【题型】解答题　【知识点】解析几何　【难度】hard
如图中，椭圆\(C_1:\frac{x^2}{8}+\frac{y^2}{2}=1\)与双曲线\(C_2:\frac{x^2}{2}-y^2=1\)在第一象限的公共点为\(A(2,1)\)。曲线\(\Gamma\)由两段曲线组成：当\(x \leq 2\)时，曲线\(\Gamma\)与椭圆\(C_1\)重合，当\(x > 2\)时，曲线\(\Gamma\)与双曲线\(C_2\)重合。

(1) 直接写出椭圆\(C_1\)和双曲线\(C_2\)的离心率\(e_1\)，\(e_2\)；

(2) 已知直线\(l\)过点\(D(2,0)\)与曲线\(\Gamma\)交于\(E\)、\(F\)两点，若\(\overrightarrow{AD} \cdot \overrightarrow{EF} = 2\)，求直线\(l\)的方程；

(3) 已知斜率为\(k(k \geq 1)\)的直线\(m\)过点\(P(0,1)\)与曲线\(\Gamma\)交于\(M\)、\(N\)两点，若\(S_{\triangle MAN} = \lambda \tan \angle MAN\)，求实数\(\lambda\)的最大值。

\vspace{1em}
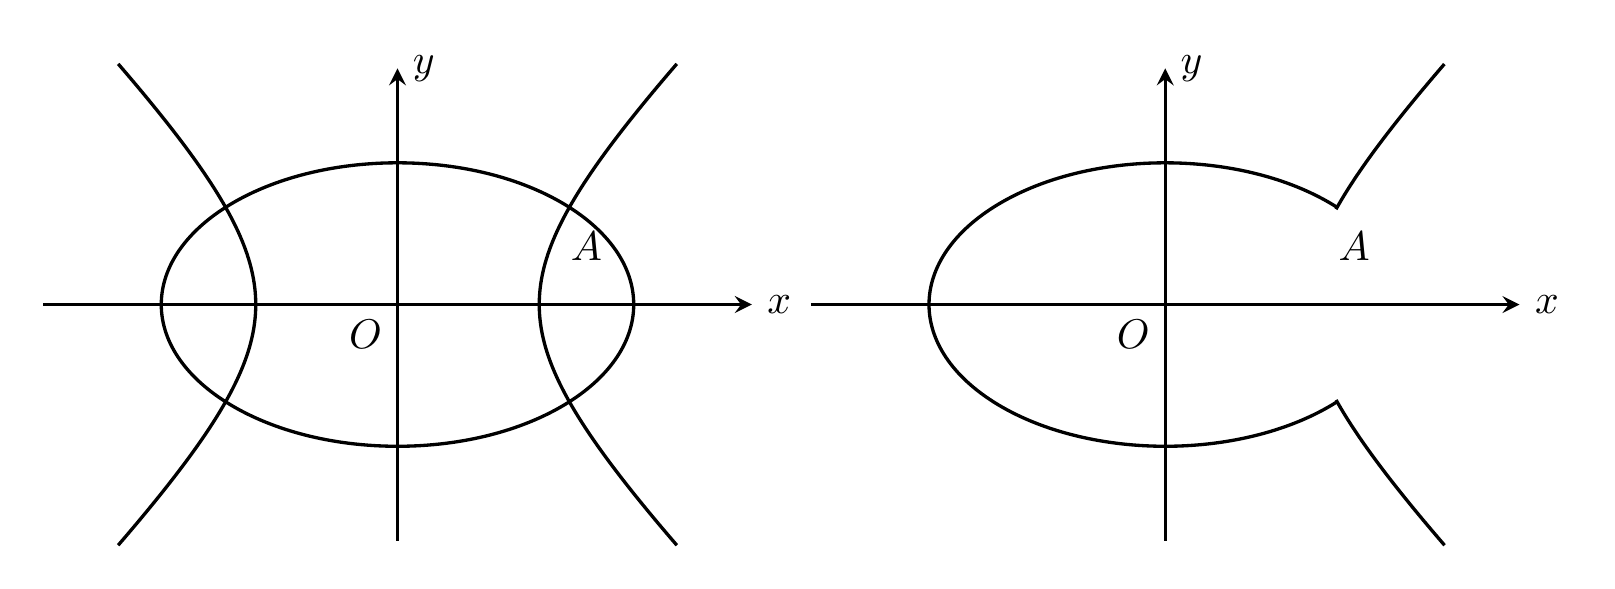
【解答】
【答案】(1) 椭圆离心率为\(\frac{\sqrt{3}}{2}\)，双曲线离心率为\(\frac{\sqrt{6}}{2}\)；

(2) \(x = 2\)

(3) \(\frac{14}{5}\)

\vspace{1em}

【分析】（1）根据椭圆和双曲线的方程求得\(a\)，\(b\)，\(c\)求解；

（2）设\(E(x_1,y_1)\)，\(F(x_2,y_2)\)，由\(\overrightarrow{AD} \cdot \overrightarrow{EF} = 2\)得到\(y_1 - y_2 = 2\)，再分直线\(l\)的斜率不存在和直线\(l\)的斜率存在时分析判断。

（3）根据设直线方程为\(y = kx + 1\)，由\(S_{\triangle MAN} = \lambda \tan \angle MAN\)，且\(S_{\triangle MAN} = \frac{1}{2}|\overrightarrow{AM}| \cdot |\overrightarrow{AN}| \sin \angle MAN\)，得到\(\lambda = \frac{1}{2}|\overrightarrow{AM}| \cdot |\overrightarrow{AN}| \cos \angle MAN = \frac{1}{2}\overrightarrow{AM} \cdot \overrightarrow{AN}\)，再根据\(k \geq 1\)，得到直线\(m\)与曲线\(\Gamma\)的交点都在椭圆上，与椭圆方程联立，结合韦达定理求解。

\vspace{1em}

【详解】（1）由椭圆\(C_1:\frac{x^2}{8}+\frac{y^2}{2}=1\)知：\(a^2 = 8\)，\(b^2 = 2\)，则\(c = \sqrt{a^2 - b^2} = \sqrt{6}\)，

所以椭圆的离心率为\(e_1 = \frac{c}{a} = \frac{\sqrt{6}}{2\sqrt{2}} = \frac{\sqrt{3}}{2}\)；

由双曲线\(C_2:\frac{x^2}{2}-y^2=1\)，\(a^2 = 2\)，\(b^2 = 1\)，则\(c = \sqrt{a^2 + b^2} = \sqrt{3}\)，

所以双曲线的离心率为\(e_2 = \frac{c}{a} = \frac{\sqrt{3}}{\sqrt{2}} = \frac{\sqrt{6}}{2}\)；

（2）设\(E(x_1,y_1)\)，\(F(x_2,y_2)\)，则\(\overrightarrow{AD} = (0,-1)\)，\(\overrightarrow{EF} = (x_2 - x_1,y_2 - y_1)\)，

由\(\overrightarrow{AD} \cdot \overrightarrow{EF} = 2\)得，\(-(y_2 - y_1) = 2\)，即\(y_1 - y_2 = 2\)，则\(y_1 > y_2\)，

当直线\(l\)的斜率不存在时，直线\(l\)的方程为：\(x = 2\)，此时\(E(2,1)\)，\(F(2,-1)\)，\(\overrightarrow{AD} \cdot \overrightarrow{EF} = 2\)成立；

当直线\(l\)的斜率存在时，由题意知交点\(E\)，\(F\)必定在直线\(x = 2\)的两侧，

即左侧与椭圆的交点，右侧与双曲线的交点，

当交点在第一象限且在椭圆上时，\(y_1 > y_A = 1\)或\(y_2 < -1\)，

而双曲线的渐近线方程为：\(y = \pm \frac{\sqrt{2}}{2}x\)，\(k_{DP} = -\frac{\sqrt{2}}{2} + \sqrt{2}\)，

与双曲线没有横坐标大于2的交点，即当交点位于椭圆第二象限时，不可能；

同理，当直线\(l\)与椭圆交于\(x\)轴下方时，也不成立，综上直线\(l\)的方程为\(x = 2\)

（3）因为斜率为\(k(k \geq 1)\)的直线\(m\)过点\(P(0,1)\)，所以设直线方程为\(y = kx + 1\)，\(M(x_1,y_1)\)，\(N(x_2,y_2)\)，

因为\(S_{\triangle MAN} = \lambda \tan \angle MAN\)，且\(S_{\triangle MAN} = \frac{1}{2}|\overrightarrow{AM}| \cdot |\overrightarrow{AN}| \sin \angle MAN\)，

所以\(\lambda = \frac{1}{2}|\overrightarrow{AM}| \cdot |\overrightarrow{AN}| \cos \angle MAN = \frac{1}{2}\overrightarrow{AM} \cdot \overrightarrow{AN}\)，

而\(\overrightarrow{AM} \cdot \overrightarrow{AN} = (x_1 - 2)(x_2 - 2) + (y_1 - 2)(y_2 - 2) = (k^2 + 1)x_1x_2 - 2(k + 1)(x_1 + x_2) + 4\)，

因为\(k \geq 1\)，所以直线\(m\)与曲线\(\Gamma\)的交点都在椭圆上，

与椭圆方程联立\(\begin{cases} y = kx + 1 \\ \frac{x^2}{8} + \frac{y^2}{2} = 1 \end{cases}\)，消去\(y\)得\((4k^2 + 1)x^2 + 8kx - 4 = 0\)，

由韦达定理得\(x_1 + x_2 = -\frac{8k}{4k^2 + 1}\)，\(x_1x_2 = -\frac{4}{4k^2 + 1}\)，

所以\(\overrightarrow{AM} \cdot \overrightarrow{AN} = -\frac{4(k^2 + 1)}{4k^2 + 1} - \frac{16k}{4k^2 + 1} + 4 = \frac{12k^2 + 16k}{4k^2 + 1} = 3 + \frac{16k - 3}{4k^2 + 1}\)，

令\(t = 16k - 3 \geq 13\)，则\(k = \frac{t + 3}{16}\)，

所以\(\overrightarrow{AM} \cdot \overrightarrow{AN} = 3 + \frac{64t}{t^2 + 6t + 73} = 3 + \frac{64}{t + \frac{73}{t} + 6}\)，

又\(\left(t + \frac{73}{t}\right)' = 1 - \frac{73}{t^2} > 0\)，对于\(t \geq 13\)成立，

所以\(y = t + \frac{73}{t}\)单调递增，又\(t + \frac{73}{t} > 0\)，

所以\(y = 3 + \frac{64}{t + \frac{73}{t} + 6}\)单调递减，

所以\(t = 13\)时，\(\overrightarrow{AM} \cdot \overrightarrow{AN}\)取得最大值\(\frac{28}{5}\)，

又\(\lambda = \frac{1}{2}\overrightarrow{AM} \cdot \overrightarrow{AN}\)，所以实数\(\lambda\)的最大值为\(\frac{14}{5}\)。

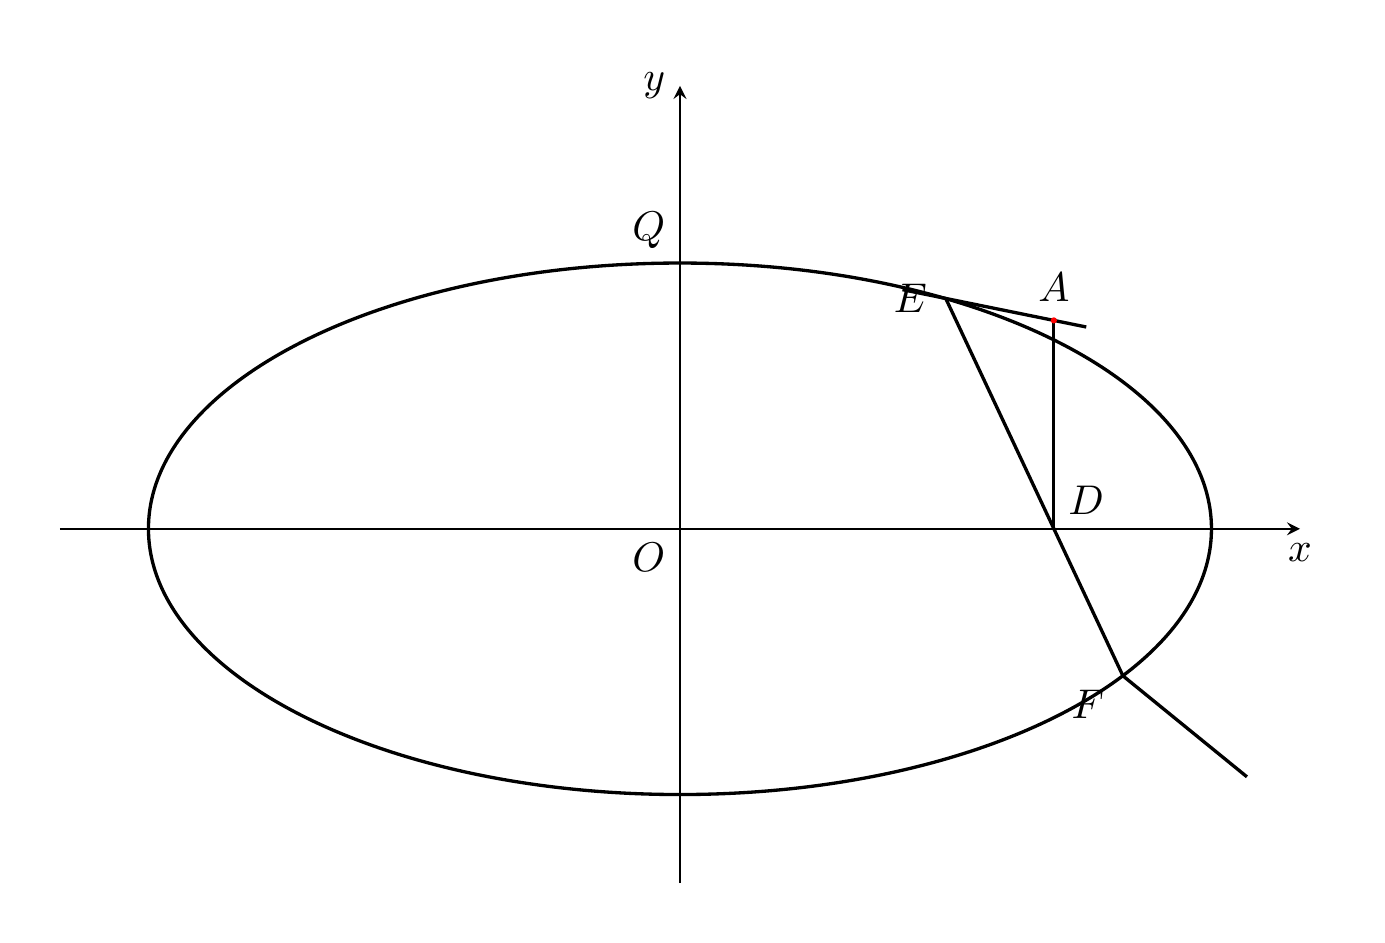
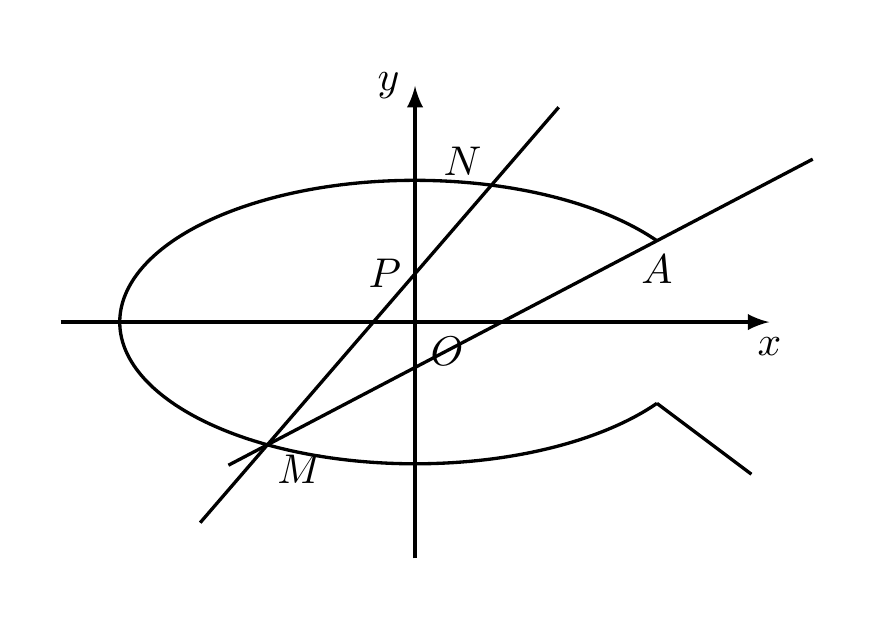